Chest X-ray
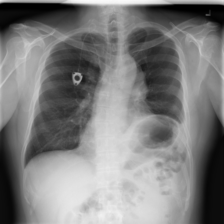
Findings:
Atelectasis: negative
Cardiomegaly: negative
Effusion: negative
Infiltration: negative
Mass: negative
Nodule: negative
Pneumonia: negative
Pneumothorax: negative
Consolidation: negative
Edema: negative
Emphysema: negative
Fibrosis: negative
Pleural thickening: negative
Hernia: negative